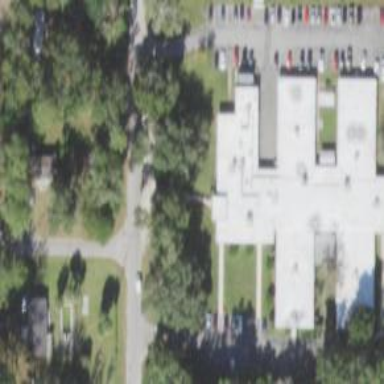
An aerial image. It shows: Nursing home.